Question: I have a PHP page that displays all the rows in my MySQL table. The PHP page only shows the first four rows on the page <URL> and will display the ninth row there. My problem is that I am trying to display the links like this:
So far, the 'of 20 results' part shows up properly and so does the 'pages 1 2 3 4 5 6 7 8 9 10 > >>>' but I can't seem to figure out how to get the '1-4' part for each page.
Here is my full PHP page code:
'''
<?php
if (isset($_GET["page"])) { $page = $_GET["page"]; } else { $page=1; };
$dbhost = 'dam';
$dbuser = 'sbm';
$dbpass = 'Kis';
$dbname = 'ksbm';
$connection = mysqli_connect($dbhost, $dbuser, $dbpass, $dbname);
if(! $connection )
{
die('Could not connect: ' . mysqli_error());
}
$start_from = ($page-1) * 4;
$sql = "SELECT * FROM 'used_trailers' ORDER BY 'orderid' ASC LIMIT $start_from,4";
$rs_result = mysqli_query ($connection, $sql);
echo mysqli_error( $connection );
?>
<!doctype html>
<!--[if lt IE 7]> <html class="ie6 oldie"> <![endif]-->
<!--[if IE 7]> <html class="ie7 oldie"> <![endif]-->
<!--[if IE 8]> <html class="ie8 oldie"> <![endif]-->
<!--[if gt IE 8]><!-->
<html class="">
<!--<![endif]-->
<head>
<meta name="author" content="Kelsey Nealon(Kelseynealon@gmail.com), Contract Web Developer" />
<meta name="description" content="GBM Trailer Service Ltd. Calgary-based, proudly serving the tanker and bulk goods transportation industry for over 25 years." />
<meta name="keywords" content="Tanker, Barrel, Parts, Betts, Camloc, Scully, Lubecore, Dixon, GBM, Flotech" />
<title>GBM Trailer Service Ltd. ::: Service</title>
<link rel="stylesheet" type="text/css" media="screen" href="css/mobilemenu.css"/>
<meta charset="utf-8">
<meta name="viewport" content="width=device-width, initial-scale=1">
<link href="boilerplate.css" rel="stylesheet" type="text/css">
<link href="responsiveused.css" rel="stylesheet" type="text/css">
<link href="perfect-scrollbar.css" rel="stylesheet" type="text/css" />
<!--
To learn more about the conditional comments around the html tags at the top of the file:
paulirish.com/2008/conditional-stylesheets-vs-css-hacks-answer-neither/
Do the following if you're using your customized build of modernizr (http://www.modernizr.com/):
* insert the link to your js here
* remove the link below to the html5shiv
* add the "no-js" class to the html tags at the top
* you can also remove the link to respond.min.js if you included the MQ Polyfill in your modernizr build
-->
<!--[if lt IE 9]>
<script src="http://html5shiv.googlecode.com/svn/trunk/html5.js"></script>
<![endif]-->
<!-- jQuery library (served from Google) -->
<script src="http://ajax.googleapis.com/ajax/libs/jquery/1.10.2/jquery.min.js"></script>
<!-- include Cycle2 -->
<script src="jquery.mousewheel.js"></script>
<script src="perfect-scrollbar.js"></script>
<script src="jquery.cycle2.min.js"></script>
<script>
$(document).ready(function(){
$(".nav-button").click(function () {
$(".nav-button,.primary-nav").toggleClass("open");
});
});
</script>
<script>
jQuery(document).ready(function ($) {
"use strict";
$('.Default').perfectScrollbar();
});
</script>
<script src="respond.min.js"></script>
<script>
(function(i,s,o,g,r,a,m){i['GoogleAnalyticsObject']=r;i[r]=i[r]||function(){
(i[r].q=i[r].q||[]).push(arguments)},i[r].l=1*new Date();a=s.createElement(o),
m=s.getElementsByTagName(o)[0];a.async=1;a.src=g;m.parentNode.insertBefore(a,m)
})(window,document,'script','//www.google-analytics.com/analytics.js','ga');
ga('create', 'UA-45342007-3', 'gbmtrailer.ca');
ga('send', 'pageview');
</script>
</head>
<body bgcolor="#102540">
<div class="gridContainer clearfix">
<div id="div1" class="fluid">
<div id="navcontain"></div>
<div id="wrapper">
<div id="cover"></div>
<div id="mainnaviphone">
<a href="../index.html"><img id="logo" src="images/gbmlogo.jpg" alt="G.B.M. Trailer Service LTD. Logo" title="G.B.M. Trailer Service LTD. Logo"/></a>
<img src="images/newunitsbutton.png" alt="New Units Button" title="New Units Button" id="buto1">
<img src="images/usedunitsbutton.png" alt="Used Units Button" title="Used Units Button" id="buto2">
<a href="../index.html"><img src="images/homebutton.png" alt="home" title="Home" id="homebuto"/></a>
<a href="#"><img src="images/previousbutton.png" alt="previous" title="Previous" id="prevbuto"/></a>
<a href="#"><img src="images/nextbutton.png" alt="next" title="Next" id="nextbuto"/></a>
</div>
<div id="background2">
<div id="textcontrol">
<?php
while ($row = mysqli_fetch_assoc($rs_result)) {
?>
<div id='used1'>
<div id='rigtitle' class="contentHolder Default">
<? echo $row["title"]; ?>
</div>
<table class="infotabe1"><tr><td class="desctde">Description: </td><td rowspan="2" id="content_1" class="infotde contentHolder Default"><? echo $row["description"]; ?></td></tr></table>
<table class="infotabe"><tr><td class="desctd">Make: </td><td id="content_1" class="infotd contentHolder Default"><? echo $row["make"]; ?></td></tr></table>
<table class="infotabe"><tr><td class="desctd">Model: </td><td id="content_1" class="infotd contentHolder Default"><? echo $row["model"]; ?></td></tr></table>
<table class="infotabe"><tr><td class="desctd">Year: </td><td id="content_1" class="infotd contentHolder Default"><? echo $row["year"]; ?></td></tr></table>
<table class="infotabe"><tr><td class="desctd">Price: </td><td id="content_1" class="infotd contentHolder Default"><? echo $row["price"]; ?></td></tr></table>
<!-- Unit Picture -->
<img src='images/<? echo $row["photo"]; ?>' id='mainimage'>
<a href='#'><img src='images/picturesandspecsbutton.png' alt='Pictures and Specs' title='Pictures and Specs' id='picsandspecsbuto'></a>
</div>
<?php
};
?>
</div>
<div id="description" class="resize">
<p><u>Click</u> or call for more information or enquiries.</p>
</div>
<div id="bottomquote">
Your Certified Tanker Trailer Specialist
</div>
<div id="bottomcontactinfo">
<em>Phone <a style="color:white; text-decoration:none;" href="tel:<PHONE>"><PHONE></a> or <a style="color:white; text-decoration:none;" href="tel:<PHONE>"><PHONE></a> 9300 Endeavor Dr. SE, Calgary Alberta, T3S 0A1<br /><a style="color:white; text-decoration:none;" href="mailto:info@gbmtrailer.ca">info@gbmtrailer.ca</a>
</div>
<img src="images/visamastercardlogos.gif" id="visamastercardlogos" alt="Visa and Mastercard Logo" title="Visa and Mastercard Logo">
<a href="#"><img id="mycart" src="images/mycart.gif" alt="My Cart" title="My Cart"></a>
</div>
</div>
</div>
</div>
<script>
<!--
var autoSizeText;
autoSizeText = function() {
var el, elements, _i, _len, _results;
elements = $('.resize');
console.log(elements);
if (elements.length < 0) {
return;
}
_results = [];
for (_i = 0, _len = elements.length; _i < _len; _i++) {
el = elements[_i];
_results.push((function(el) {
var resizeText, _results1;
resizeText = function() {
var elNewFontSize;
elNewFontSize = (parseInt($(el).css('font-size').slice(0, -2)) - 1) + 'px';
return $(el).css('font-size', elNewFontSize);
};
_results1 = [];
while (el.scrollHeight > el.offsetHeight) {
_results1.push(resizeText());
}
return _results1;
})(el));
}
return _results;
};
autoSizeText(); // here is where we call the function.
</script>
</body>
</html>
<?php
$sql = "SELECT COUNT('orderid') FROM 'used_trailers'";
$rs_result = mysqli_query($connection, $sql);
$row = mysqli_fetch_row($rs_result);
$total_records = $row[0];
$total_pages = ceil($total_records / 4);
$sqlef = 'SELECT * FROM 'used_trailers'';
$rs_resultt = mysqli_query($connection, $sqlef);
$rowcount = mysqli_num_rows($rs_resultt);
$record_start = $start_from + 1;
$record_end = $record_start + 4;
// Remember to check against the max record
if ($record_end > $max_record) {
$record_end = $max_record;
}
echo "Showing ".$record_start." - ".$record_end." of ".$rowcount." results ";
for ($i=1; $i<=$total_pages; $i++) {
echo "<a href='usedunits.php?page=".$i."'>".$i."</a> ";
};
?>
'''
Any help is greatly appreciated. Thank you for any help.
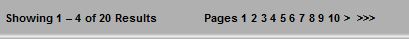
Answer: Let's take a look at your code:
'''
$start_from = ($page-1) * 4;
/*
Page $start_from What you want
1 0 Showing 1 - 4
2 4 Showing 5 - 8
3 8 Showing 9 - 12
etc.
*/
'''
If you notice the pattern for what you want, the record will start at '$start_from + 1'. The record will end at that value plus 4.
So, you can get what you want with this:
'''
$record_start = $start_from + 1;
$record_end = $record_start + 3;
// Remember to check against the max record
if ($record_end > $total_records) {
$record_end = $total_records;
}
'''